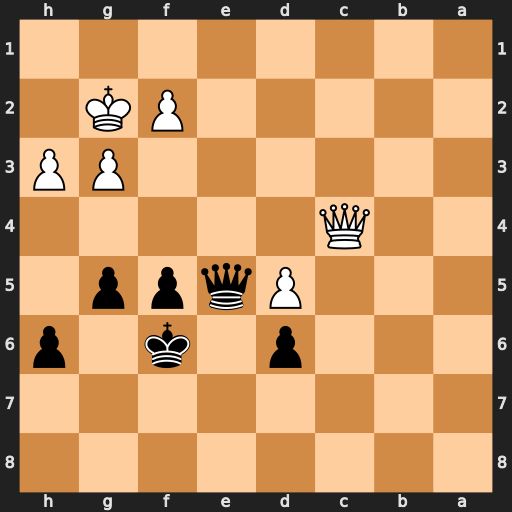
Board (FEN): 8/8/3p1k1p/3Pqpp1/2Q5/6PP/5PK1/8
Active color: b
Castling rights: -
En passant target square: -
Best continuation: Qe4+ Qxe4 fxe4